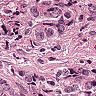
Metastatic tissue present: yes